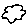
Label: cloud